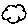
Label: cloud